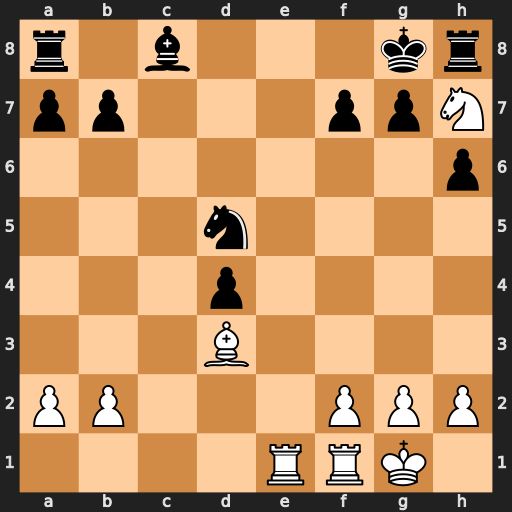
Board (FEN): r1b3kr/pp3ppN/7p/3n4/3p4/3B4/PP3PPP/4RRK1
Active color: w
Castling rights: -
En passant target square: -
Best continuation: Re8#